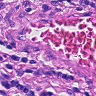
Metastatic tissue present: no